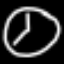
Label: clock